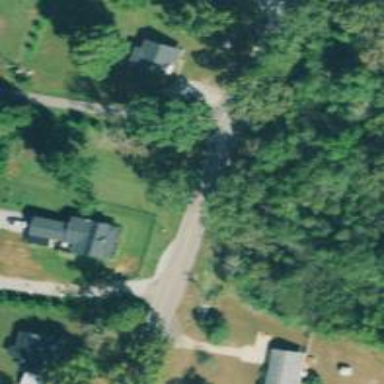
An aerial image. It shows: Road with stop sign.